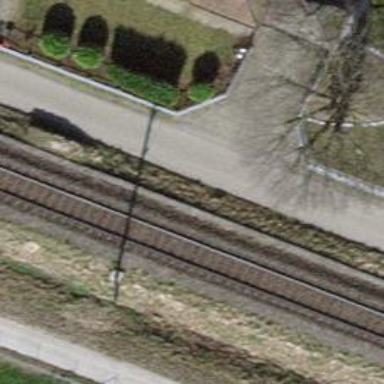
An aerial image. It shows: Railway milestone.